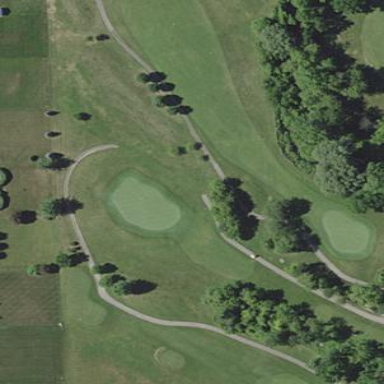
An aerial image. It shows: Golf fairway surrounded by grass.